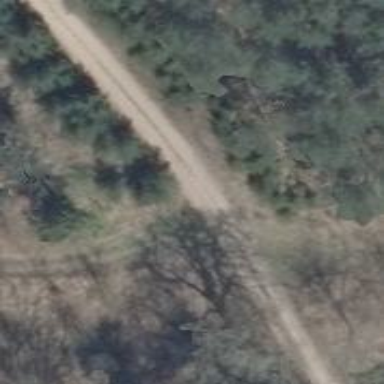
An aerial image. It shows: Gravel track with grade3 tracktype.